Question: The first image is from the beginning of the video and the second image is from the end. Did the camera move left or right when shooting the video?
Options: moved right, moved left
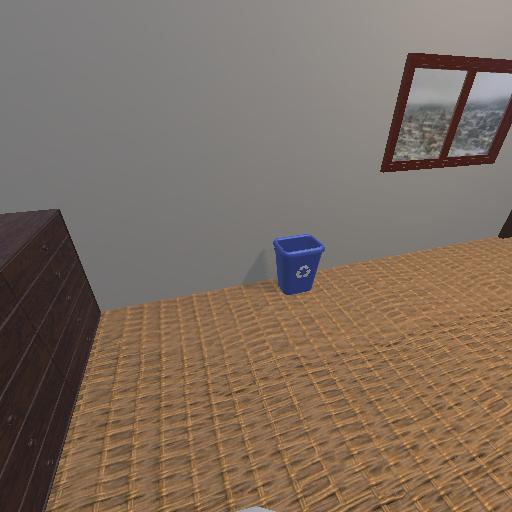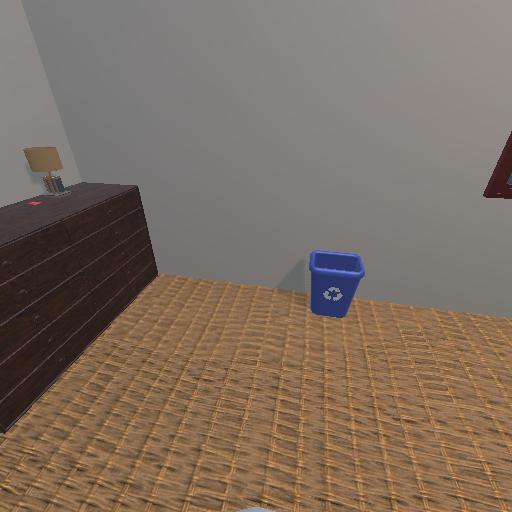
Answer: moved right